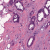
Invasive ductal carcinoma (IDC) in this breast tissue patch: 1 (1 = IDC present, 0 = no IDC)